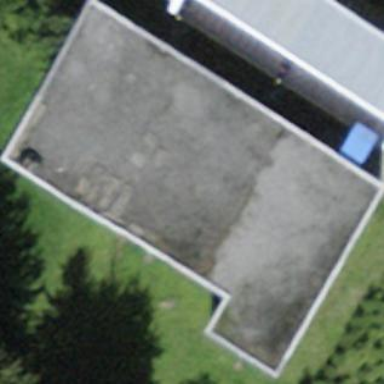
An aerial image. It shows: Service building.